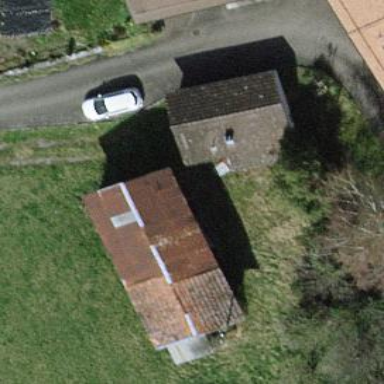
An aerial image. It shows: Shed building.